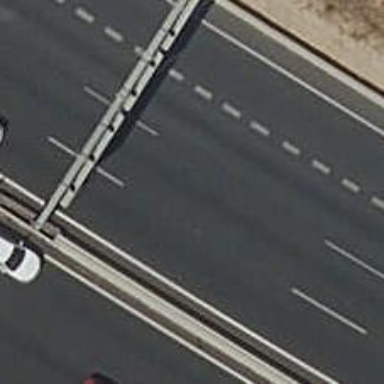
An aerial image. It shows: Asphalt motorway.